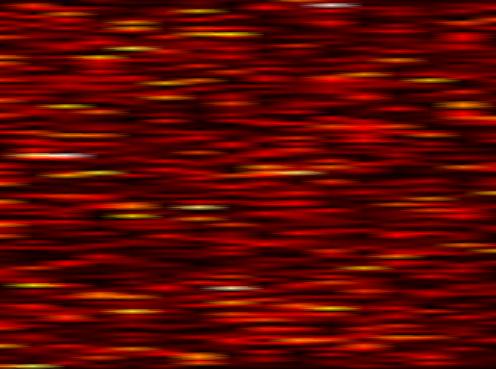
Label: FBMC